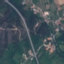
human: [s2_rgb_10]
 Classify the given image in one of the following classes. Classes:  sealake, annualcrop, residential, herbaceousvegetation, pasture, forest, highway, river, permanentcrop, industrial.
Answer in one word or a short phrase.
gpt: Highway